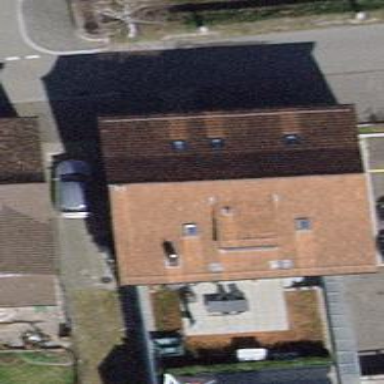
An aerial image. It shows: Building with tile roof.